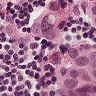
Metastatic tissue present: yes